An envelope spectrum derived from a bearing vibration measurement is shown; the reference markers locate BPFO, BPFI, BSF and FTF for this bearing geometry and shaft speed. What is the most likely bearing condition (normal, inner_race, outer_race, ball)?
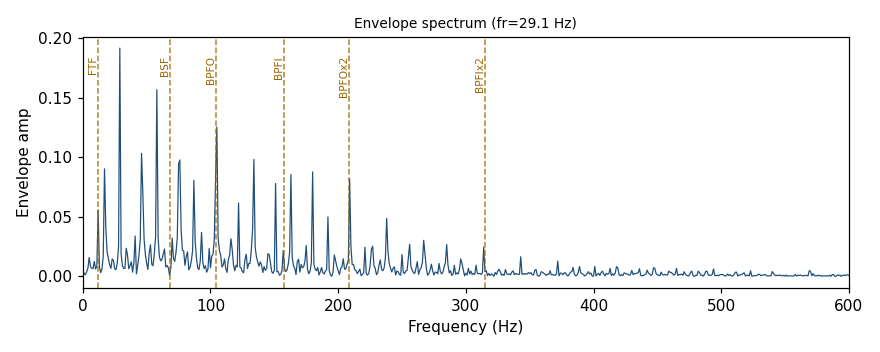
Answer: outer_race